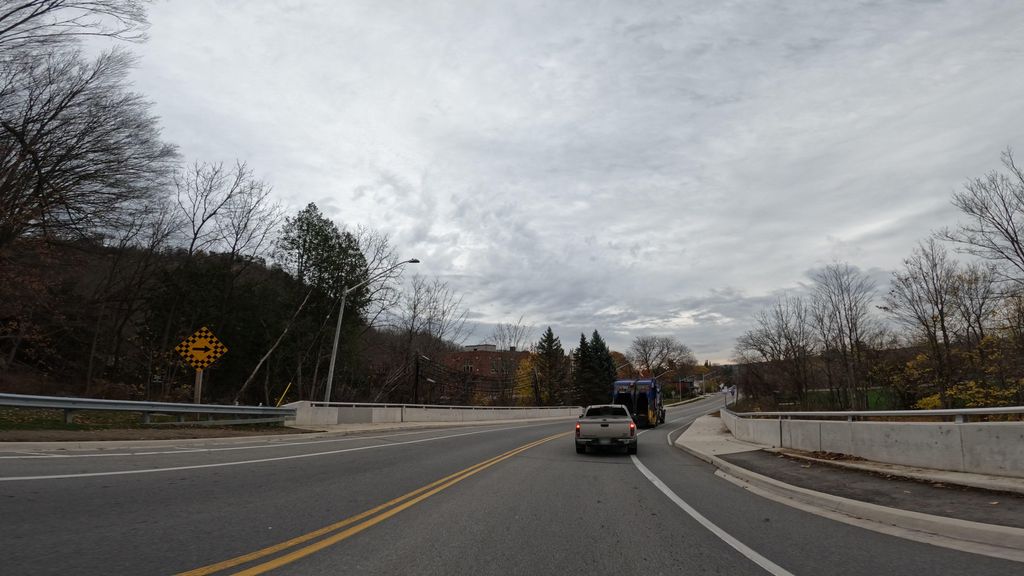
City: hamilton